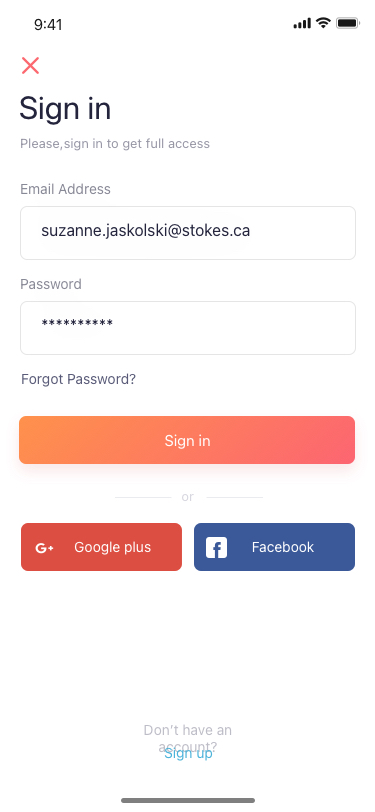
Text in this UI design:
Sign in
Please,sign in to get full access
Forgot Password?
or
Google plus
Facebook
Don’t have an account?
Sign up